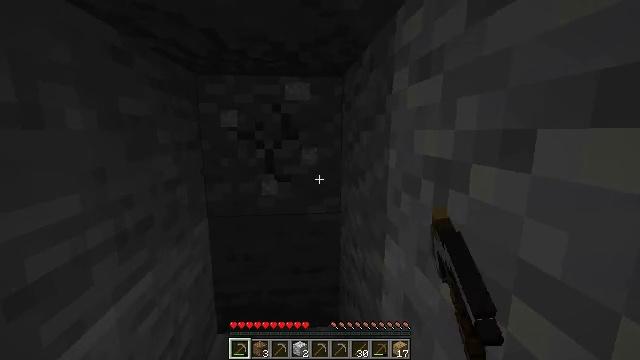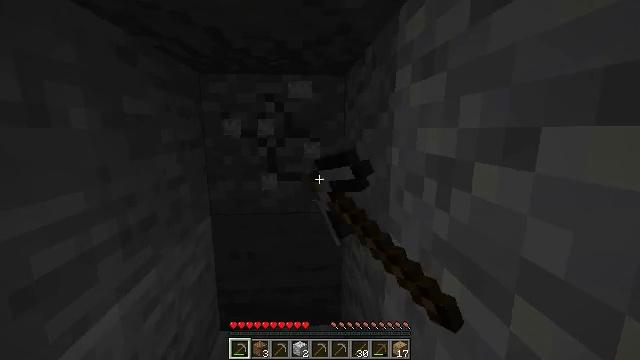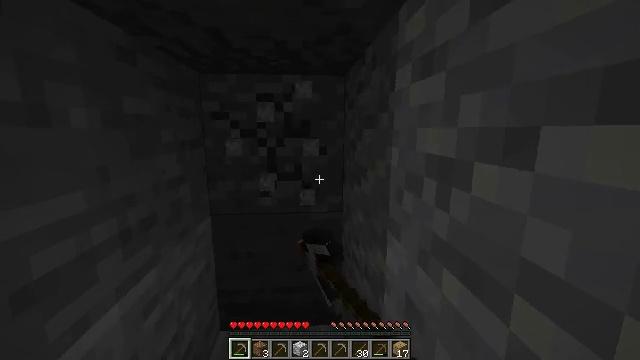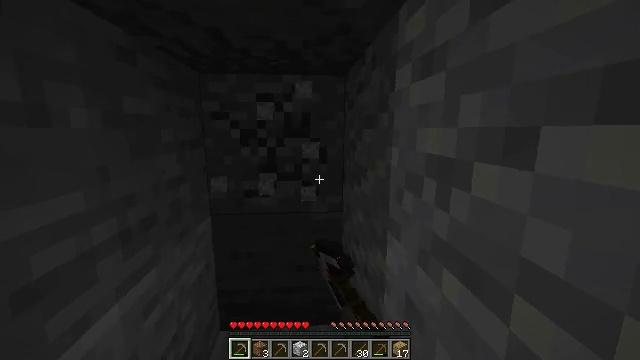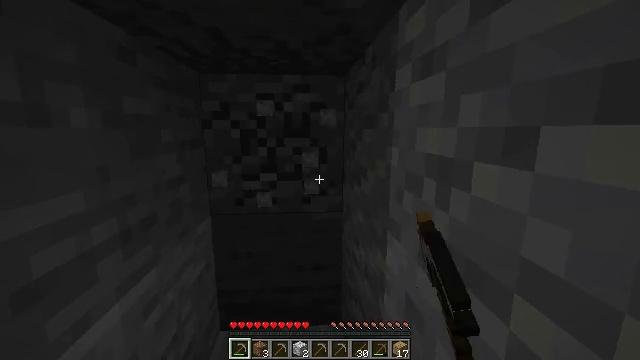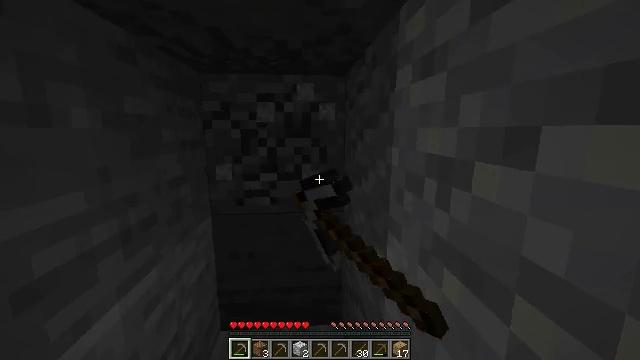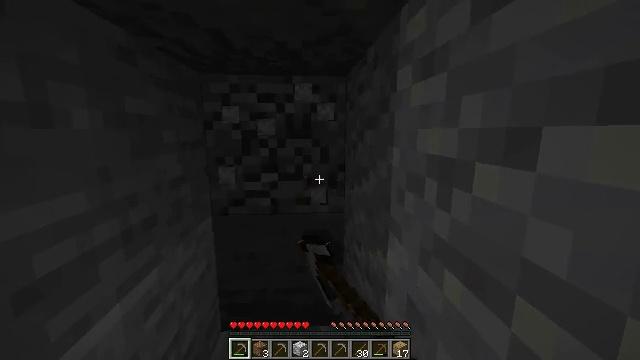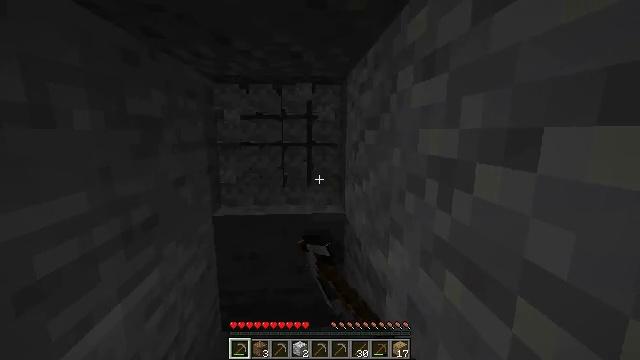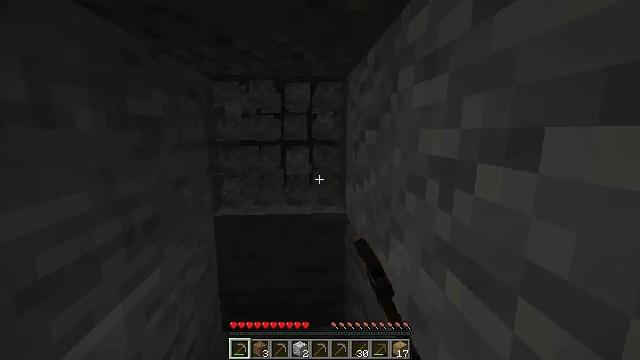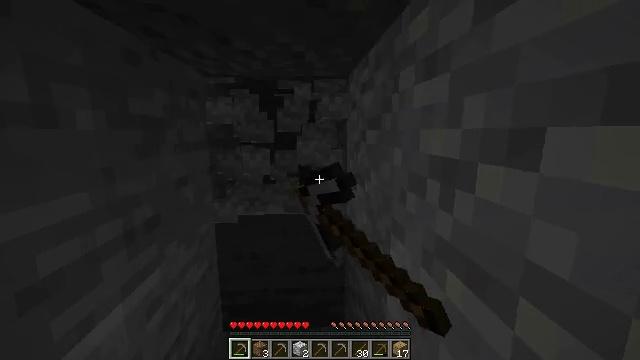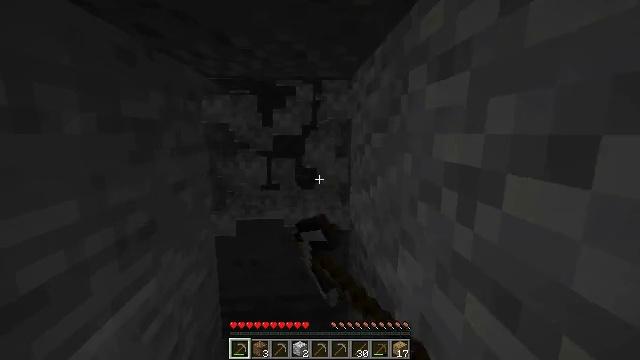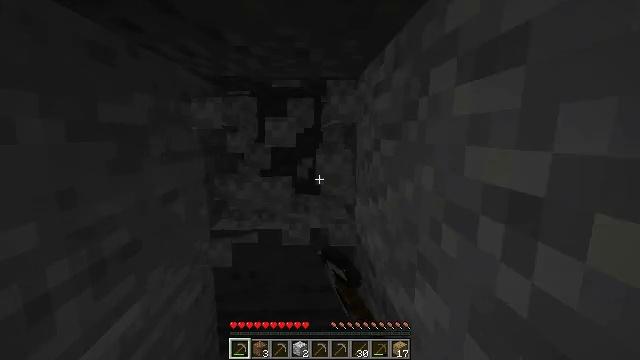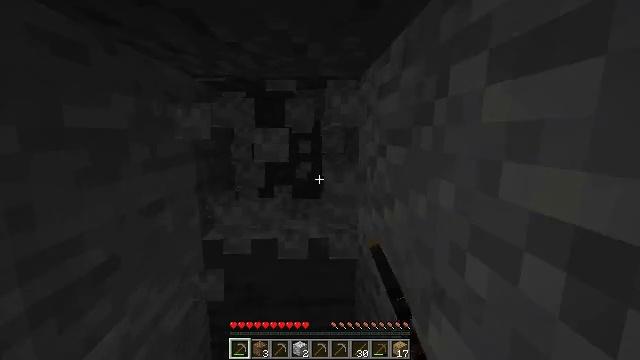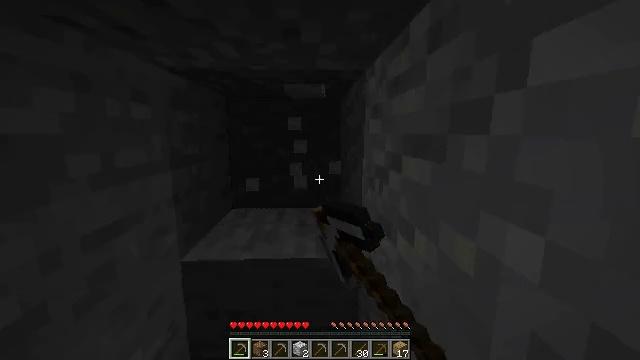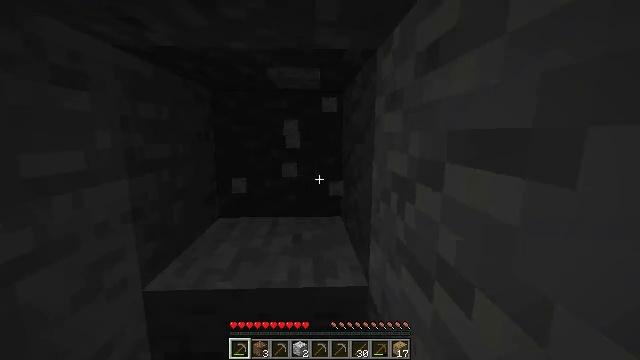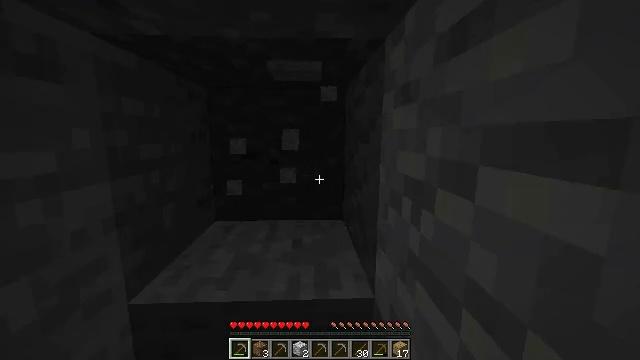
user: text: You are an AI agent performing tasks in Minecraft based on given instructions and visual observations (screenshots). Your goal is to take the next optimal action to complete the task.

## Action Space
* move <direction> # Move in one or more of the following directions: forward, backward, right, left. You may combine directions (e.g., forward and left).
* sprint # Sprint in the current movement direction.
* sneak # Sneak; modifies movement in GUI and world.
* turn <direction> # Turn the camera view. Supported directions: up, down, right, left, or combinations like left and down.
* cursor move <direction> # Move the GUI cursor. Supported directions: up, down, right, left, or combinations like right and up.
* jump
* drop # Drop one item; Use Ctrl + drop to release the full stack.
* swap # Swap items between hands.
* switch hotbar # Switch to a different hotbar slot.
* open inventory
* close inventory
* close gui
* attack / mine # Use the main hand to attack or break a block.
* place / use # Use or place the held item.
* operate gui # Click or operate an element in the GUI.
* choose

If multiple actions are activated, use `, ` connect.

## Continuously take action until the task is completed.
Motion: motion action
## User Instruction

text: Break the andesite to collect it.
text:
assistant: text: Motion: attack / mine
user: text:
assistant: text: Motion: attack / mine
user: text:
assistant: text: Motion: attack / mine
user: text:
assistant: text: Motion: attack / mine
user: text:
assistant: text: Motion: attack / mine
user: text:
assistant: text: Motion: attack / mine
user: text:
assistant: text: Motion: attack / mine
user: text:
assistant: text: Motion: attack / mine
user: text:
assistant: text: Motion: attack / mine
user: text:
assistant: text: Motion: move forward, attack / mine
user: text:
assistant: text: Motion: move forward, attack / mine
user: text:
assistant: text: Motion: move forward, attack / mine
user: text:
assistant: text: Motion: move forward, attack / mine
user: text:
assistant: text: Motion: move forward, attack / mine
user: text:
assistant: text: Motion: attack / mine
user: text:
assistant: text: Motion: attack / mine
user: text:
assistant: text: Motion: attack / mine
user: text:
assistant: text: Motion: attack / mine
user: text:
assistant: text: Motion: attack / mine
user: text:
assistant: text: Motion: attack / mine
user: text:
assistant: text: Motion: attack / mine
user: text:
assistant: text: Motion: attack / mine
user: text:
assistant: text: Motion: attack / mine
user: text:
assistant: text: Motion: attack / mine
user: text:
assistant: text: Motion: attack / mine
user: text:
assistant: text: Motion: attack / mine
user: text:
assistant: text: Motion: attack / mine
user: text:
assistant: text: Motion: attack / mine
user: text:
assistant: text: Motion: move forward, attack / mine
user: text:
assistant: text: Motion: move forward, attack / mine